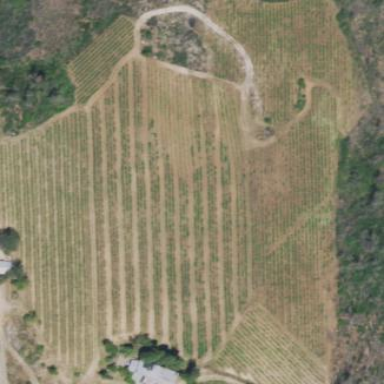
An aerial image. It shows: Vineyard with wine grapes as the main crop.